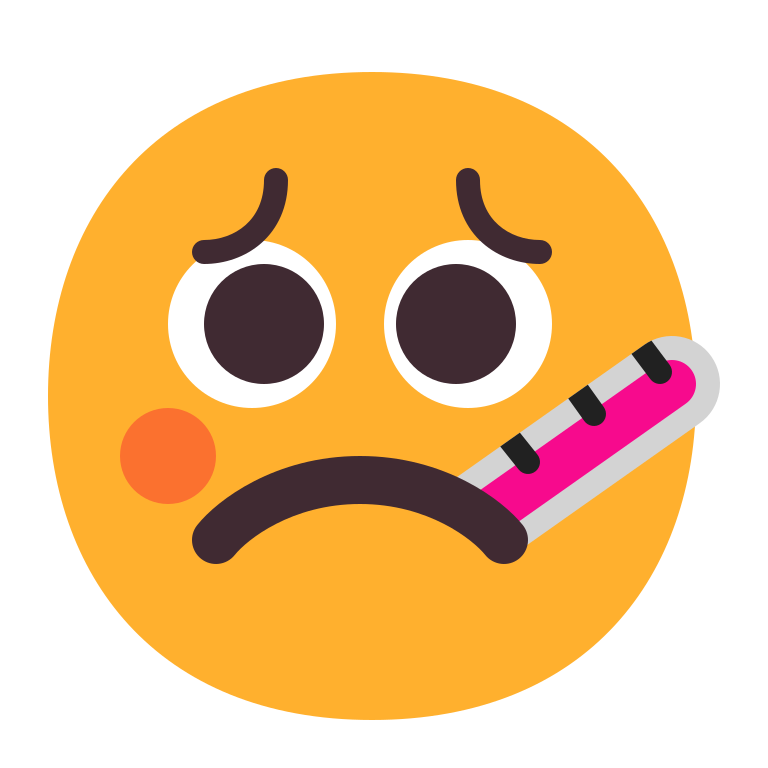
face with thermometer flat